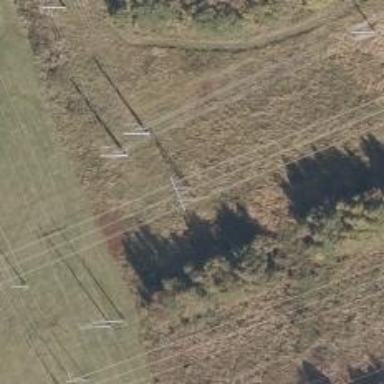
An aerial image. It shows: H-frame power tower with distinctive design.